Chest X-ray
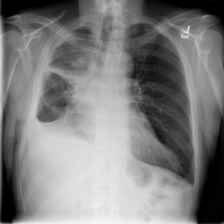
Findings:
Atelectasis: negative
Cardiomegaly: negative
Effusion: negative
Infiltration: negative
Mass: negative
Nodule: negative
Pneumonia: negative
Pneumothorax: negative
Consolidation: negative
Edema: negative
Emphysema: negative
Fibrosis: negative
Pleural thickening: negative
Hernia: negative